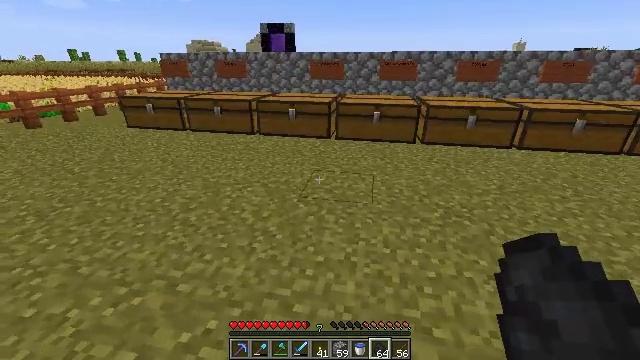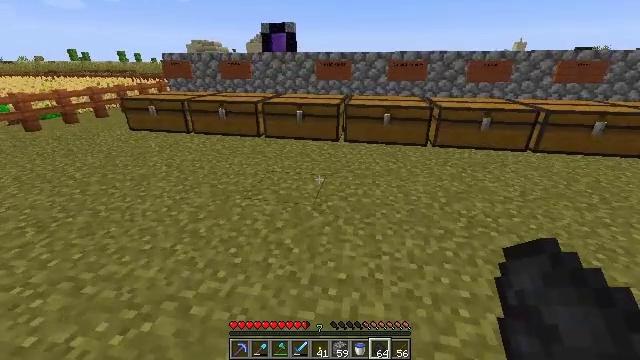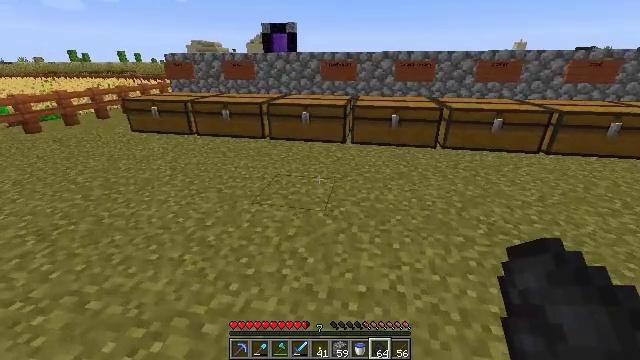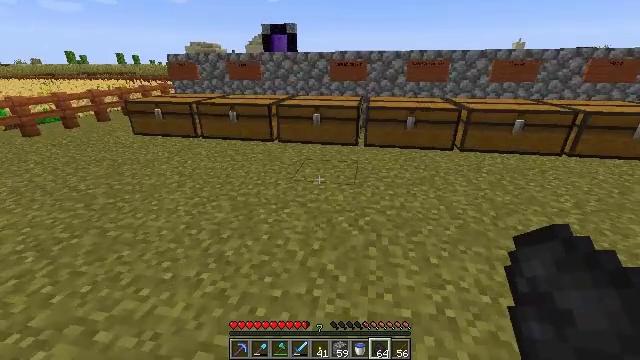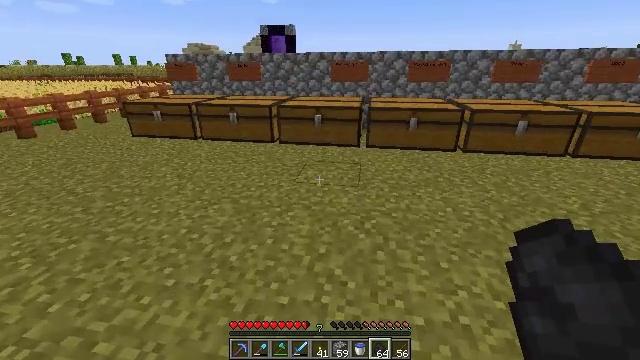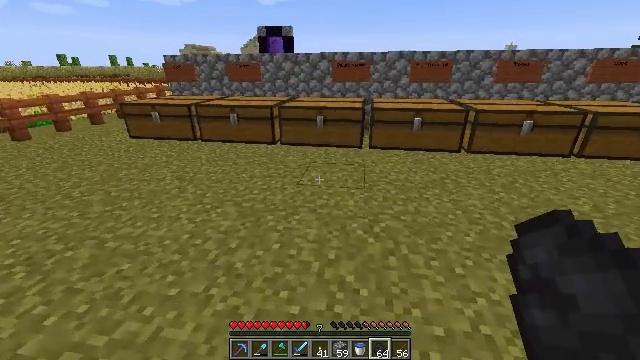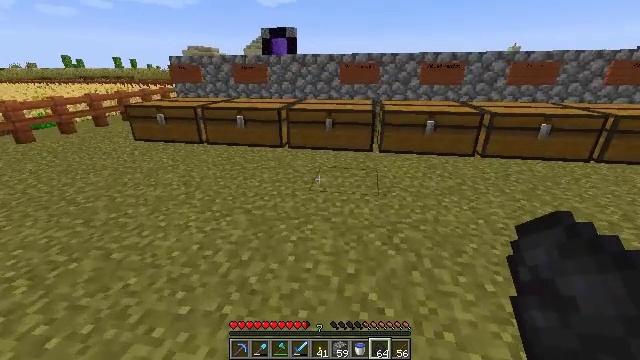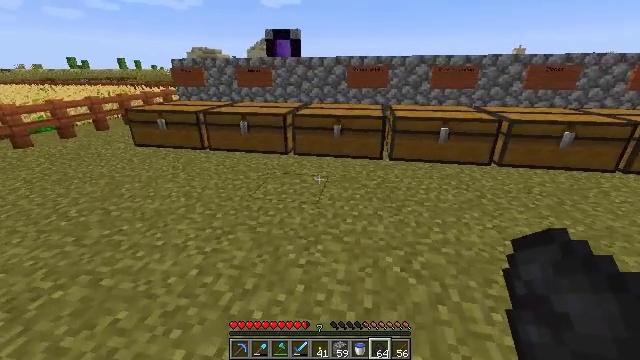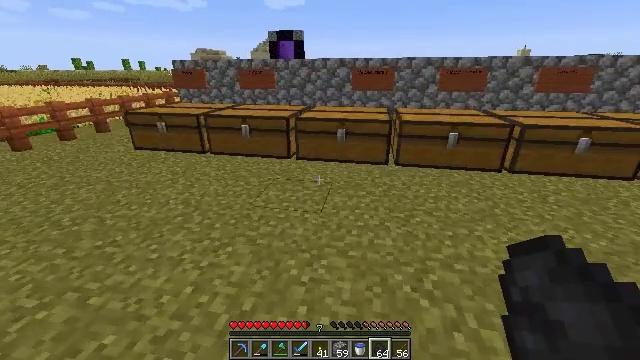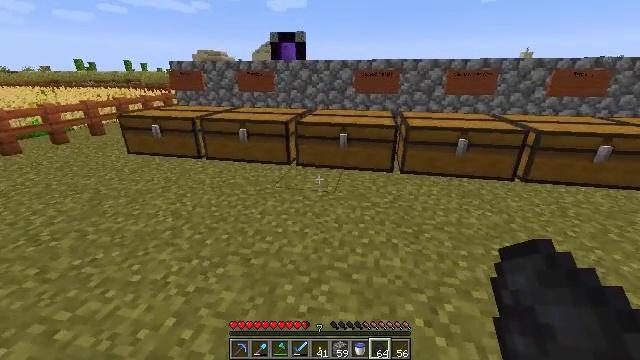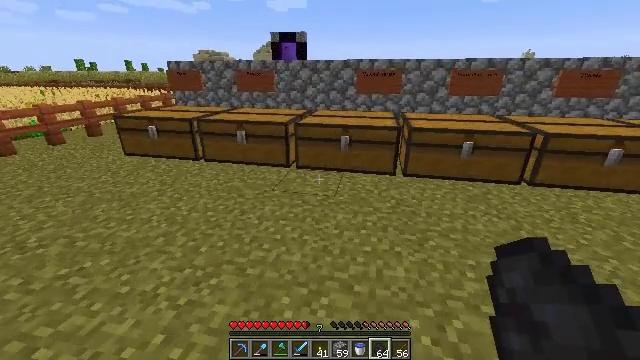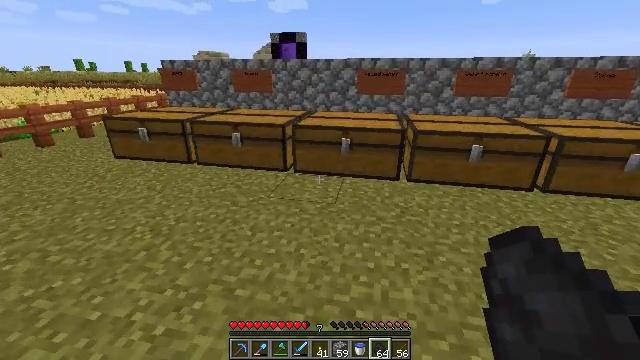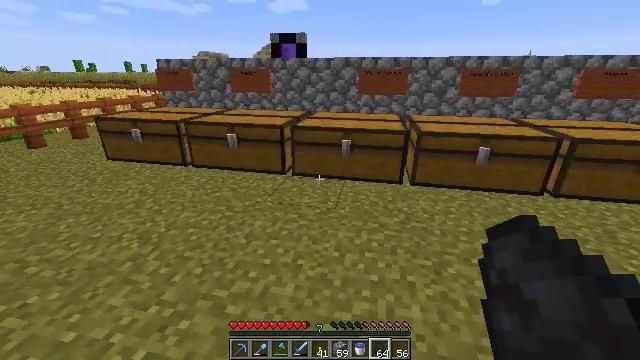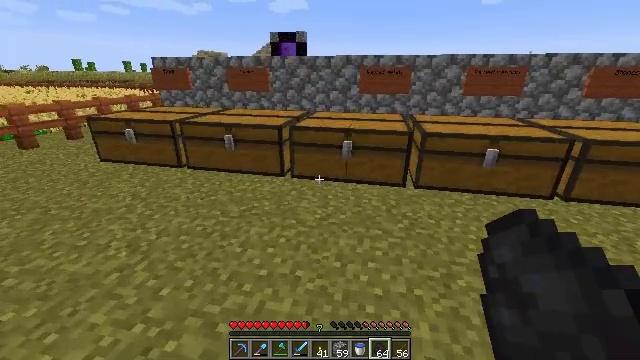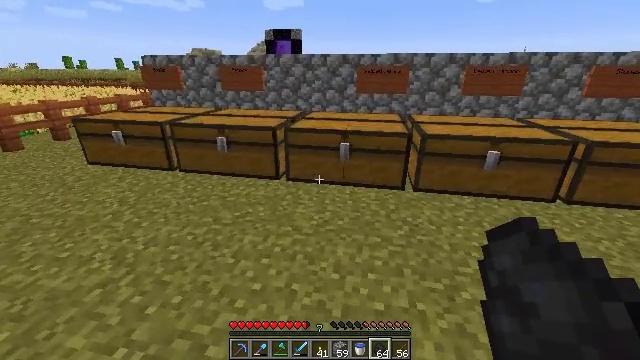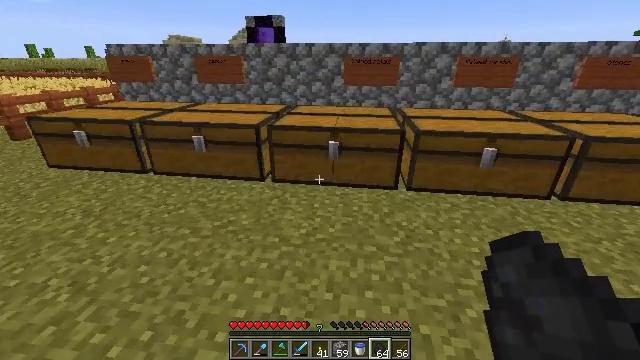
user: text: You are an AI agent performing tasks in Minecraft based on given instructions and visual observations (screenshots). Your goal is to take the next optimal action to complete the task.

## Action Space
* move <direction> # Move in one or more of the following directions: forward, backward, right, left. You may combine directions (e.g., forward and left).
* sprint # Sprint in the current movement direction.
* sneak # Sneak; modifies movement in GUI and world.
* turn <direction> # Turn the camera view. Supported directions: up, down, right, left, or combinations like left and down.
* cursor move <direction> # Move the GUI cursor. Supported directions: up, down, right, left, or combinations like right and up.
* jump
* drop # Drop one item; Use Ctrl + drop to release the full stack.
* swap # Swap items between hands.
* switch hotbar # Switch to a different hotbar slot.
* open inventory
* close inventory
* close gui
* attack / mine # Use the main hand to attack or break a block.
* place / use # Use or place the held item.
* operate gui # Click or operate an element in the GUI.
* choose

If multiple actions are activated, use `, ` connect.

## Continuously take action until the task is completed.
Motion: motion action
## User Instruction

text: Mix spider eye, mushroom, and sugar to make a fermented spider eye.
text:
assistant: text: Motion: move forward and move left
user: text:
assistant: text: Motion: move forward and move left
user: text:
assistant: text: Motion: move forward and move left
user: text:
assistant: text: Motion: move forward and move left
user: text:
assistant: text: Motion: move forward and move left
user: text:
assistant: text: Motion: move forward
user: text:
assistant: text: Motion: move forward
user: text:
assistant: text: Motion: move forward
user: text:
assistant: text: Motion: move forward
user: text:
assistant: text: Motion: move forward
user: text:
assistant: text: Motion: move forward
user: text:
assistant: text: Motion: move forward
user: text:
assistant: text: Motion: move forward
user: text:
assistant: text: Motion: move forward
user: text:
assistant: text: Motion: move forward, turn right and down
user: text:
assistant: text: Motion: move forward, turn right and down
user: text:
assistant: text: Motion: move forward, turn right
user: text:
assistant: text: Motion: move forward
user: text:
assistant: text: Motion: move forward
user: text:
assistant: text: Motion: move forward, use / place
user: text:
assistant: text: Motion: move forward, use / place
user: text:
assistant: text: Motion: move forward, use / place
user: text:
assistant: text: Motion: use / place
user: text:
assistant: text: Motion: no_op
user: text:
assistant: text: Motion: open gui
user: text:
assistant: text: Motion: no_op
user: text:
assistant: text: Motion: no_op
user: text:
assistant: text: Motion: no_op
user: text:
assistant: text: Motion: no_op
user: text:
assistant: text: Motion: no_op